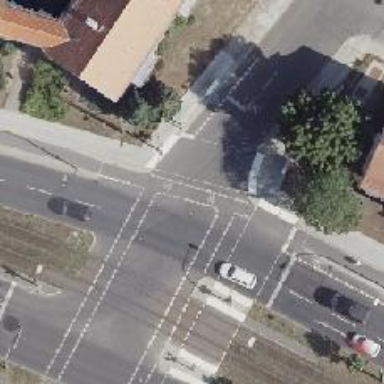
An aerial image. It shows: Residential road with asphalt surface. The road has sidewalks on both sides and dedicated cycle lane on the left side.